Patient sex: M
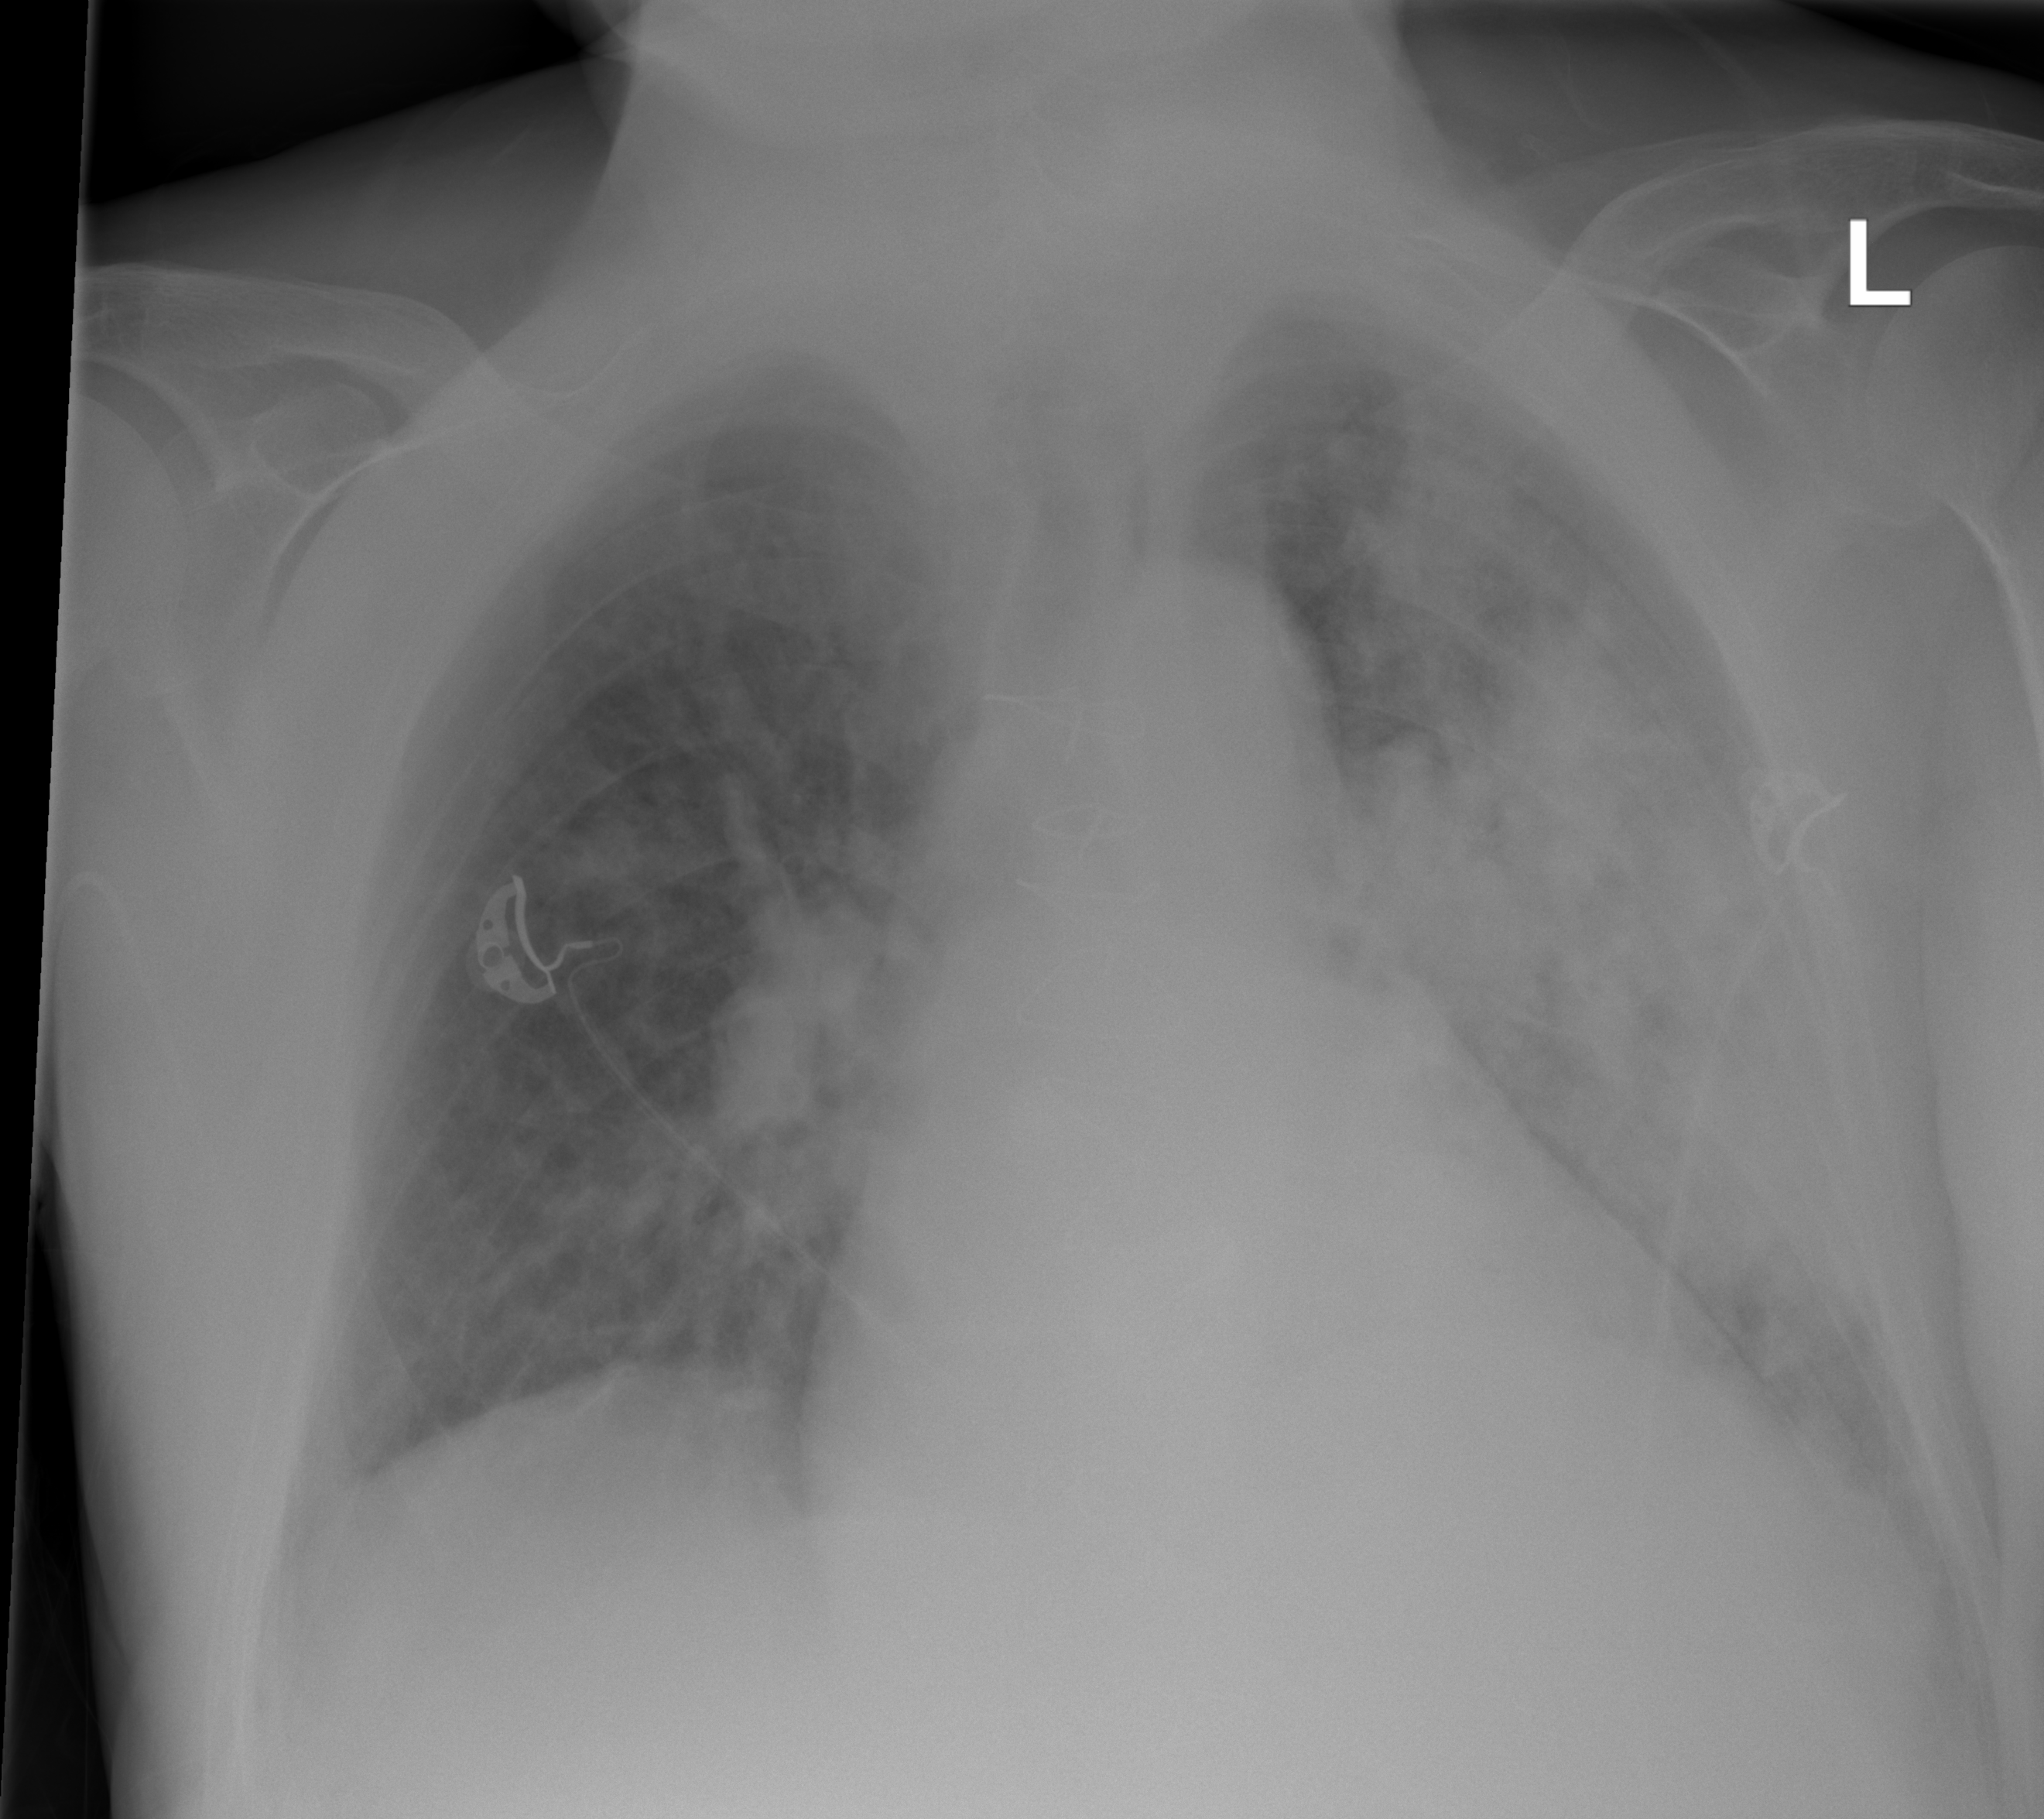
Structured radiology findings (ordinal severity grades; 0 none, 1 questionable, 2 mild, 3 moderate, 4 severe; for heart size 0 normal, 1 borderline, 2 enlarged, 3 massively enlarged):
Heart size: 2
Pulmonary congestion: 0
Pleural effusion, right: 0
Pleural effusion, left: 0
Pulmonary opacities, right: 2
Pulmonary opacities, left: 3
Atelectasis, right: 0
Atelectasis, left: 0